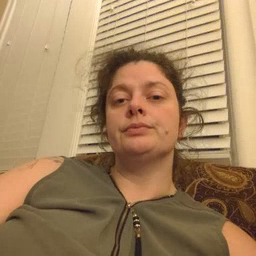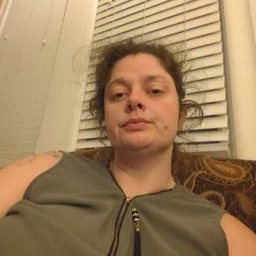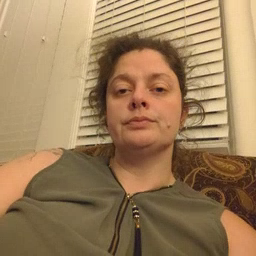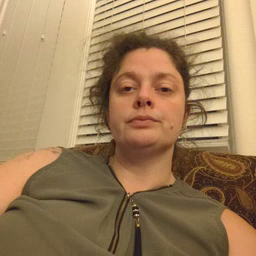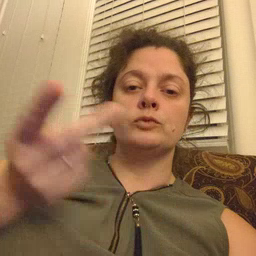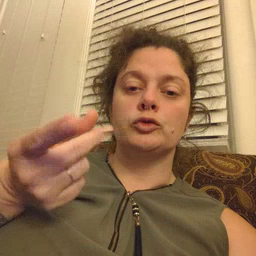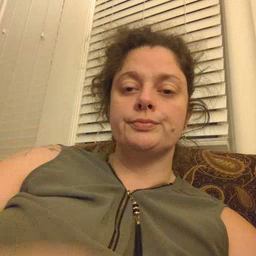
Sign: dog